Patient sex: M
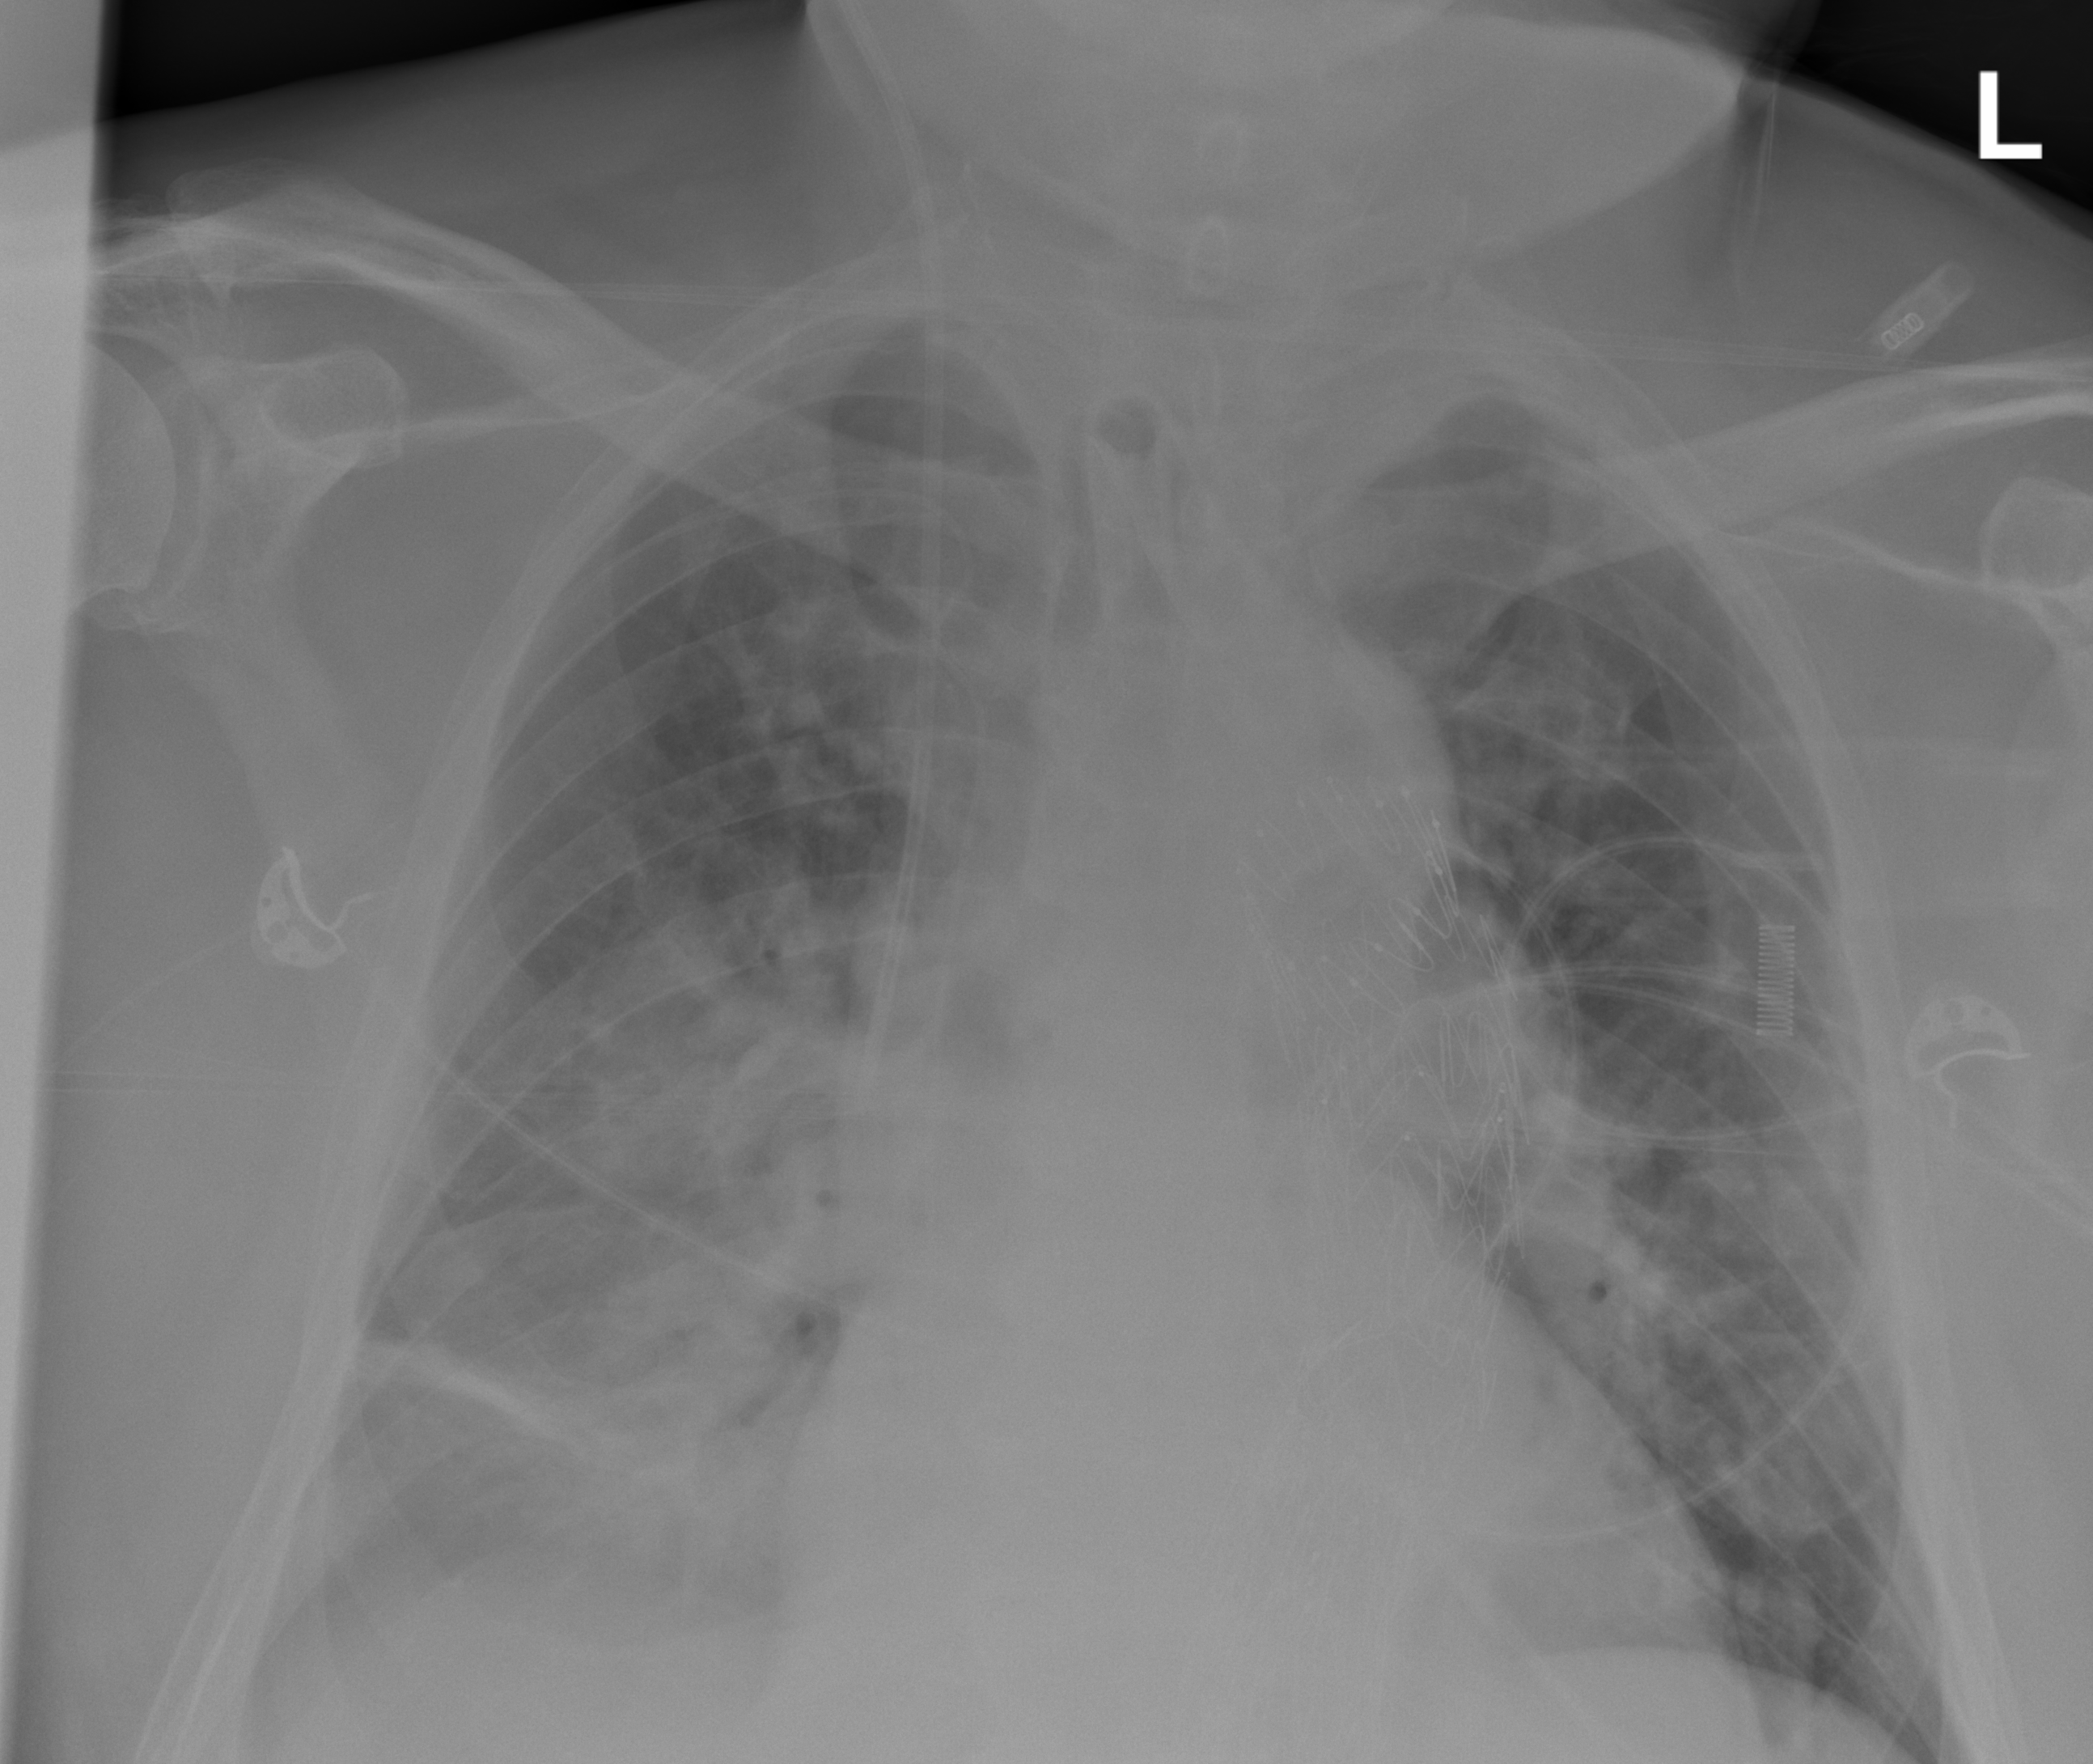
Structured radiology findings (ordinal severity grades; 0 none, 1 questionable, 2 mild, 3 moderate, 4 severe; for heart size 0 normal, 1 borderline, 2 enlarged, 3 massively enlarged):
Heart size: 0
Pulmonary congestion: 2
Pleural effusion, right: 2
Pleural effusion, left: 0
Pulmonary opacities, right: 3
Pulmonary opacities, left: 3
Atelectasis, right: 2
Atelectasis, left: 0